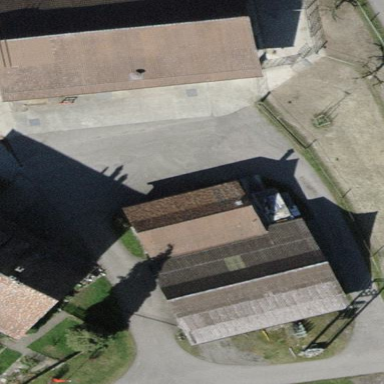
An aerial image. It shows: Farm auxiliary building with gabled roof.